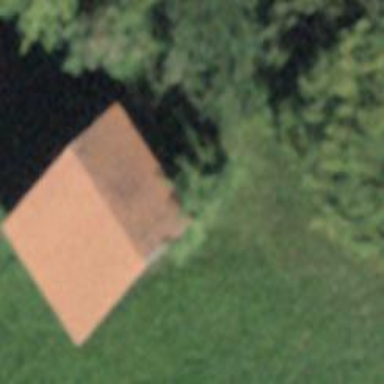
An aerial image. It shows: Rural barn.